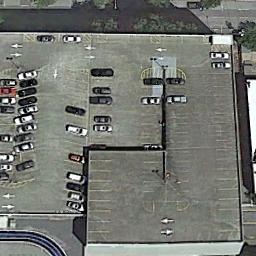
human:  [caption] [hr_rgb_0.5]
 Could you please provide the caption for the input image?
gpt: The parking lot has some parked cars but lots of parking spaces are still empty .

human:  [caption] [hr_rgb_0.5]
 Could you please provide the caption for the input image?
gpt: There are some cars on the parking lot .

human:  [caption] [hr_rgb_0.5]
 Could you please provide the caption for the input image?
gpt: There is a white building by the parking lot .

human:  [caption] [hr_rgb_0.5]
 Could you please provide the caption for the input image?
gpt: There are many different colors and styles of cars in the parking lot .

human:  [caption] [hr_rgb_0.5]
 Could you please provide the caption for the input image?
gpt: The parking lot is on the top of a building beside some green trees .